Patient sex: M
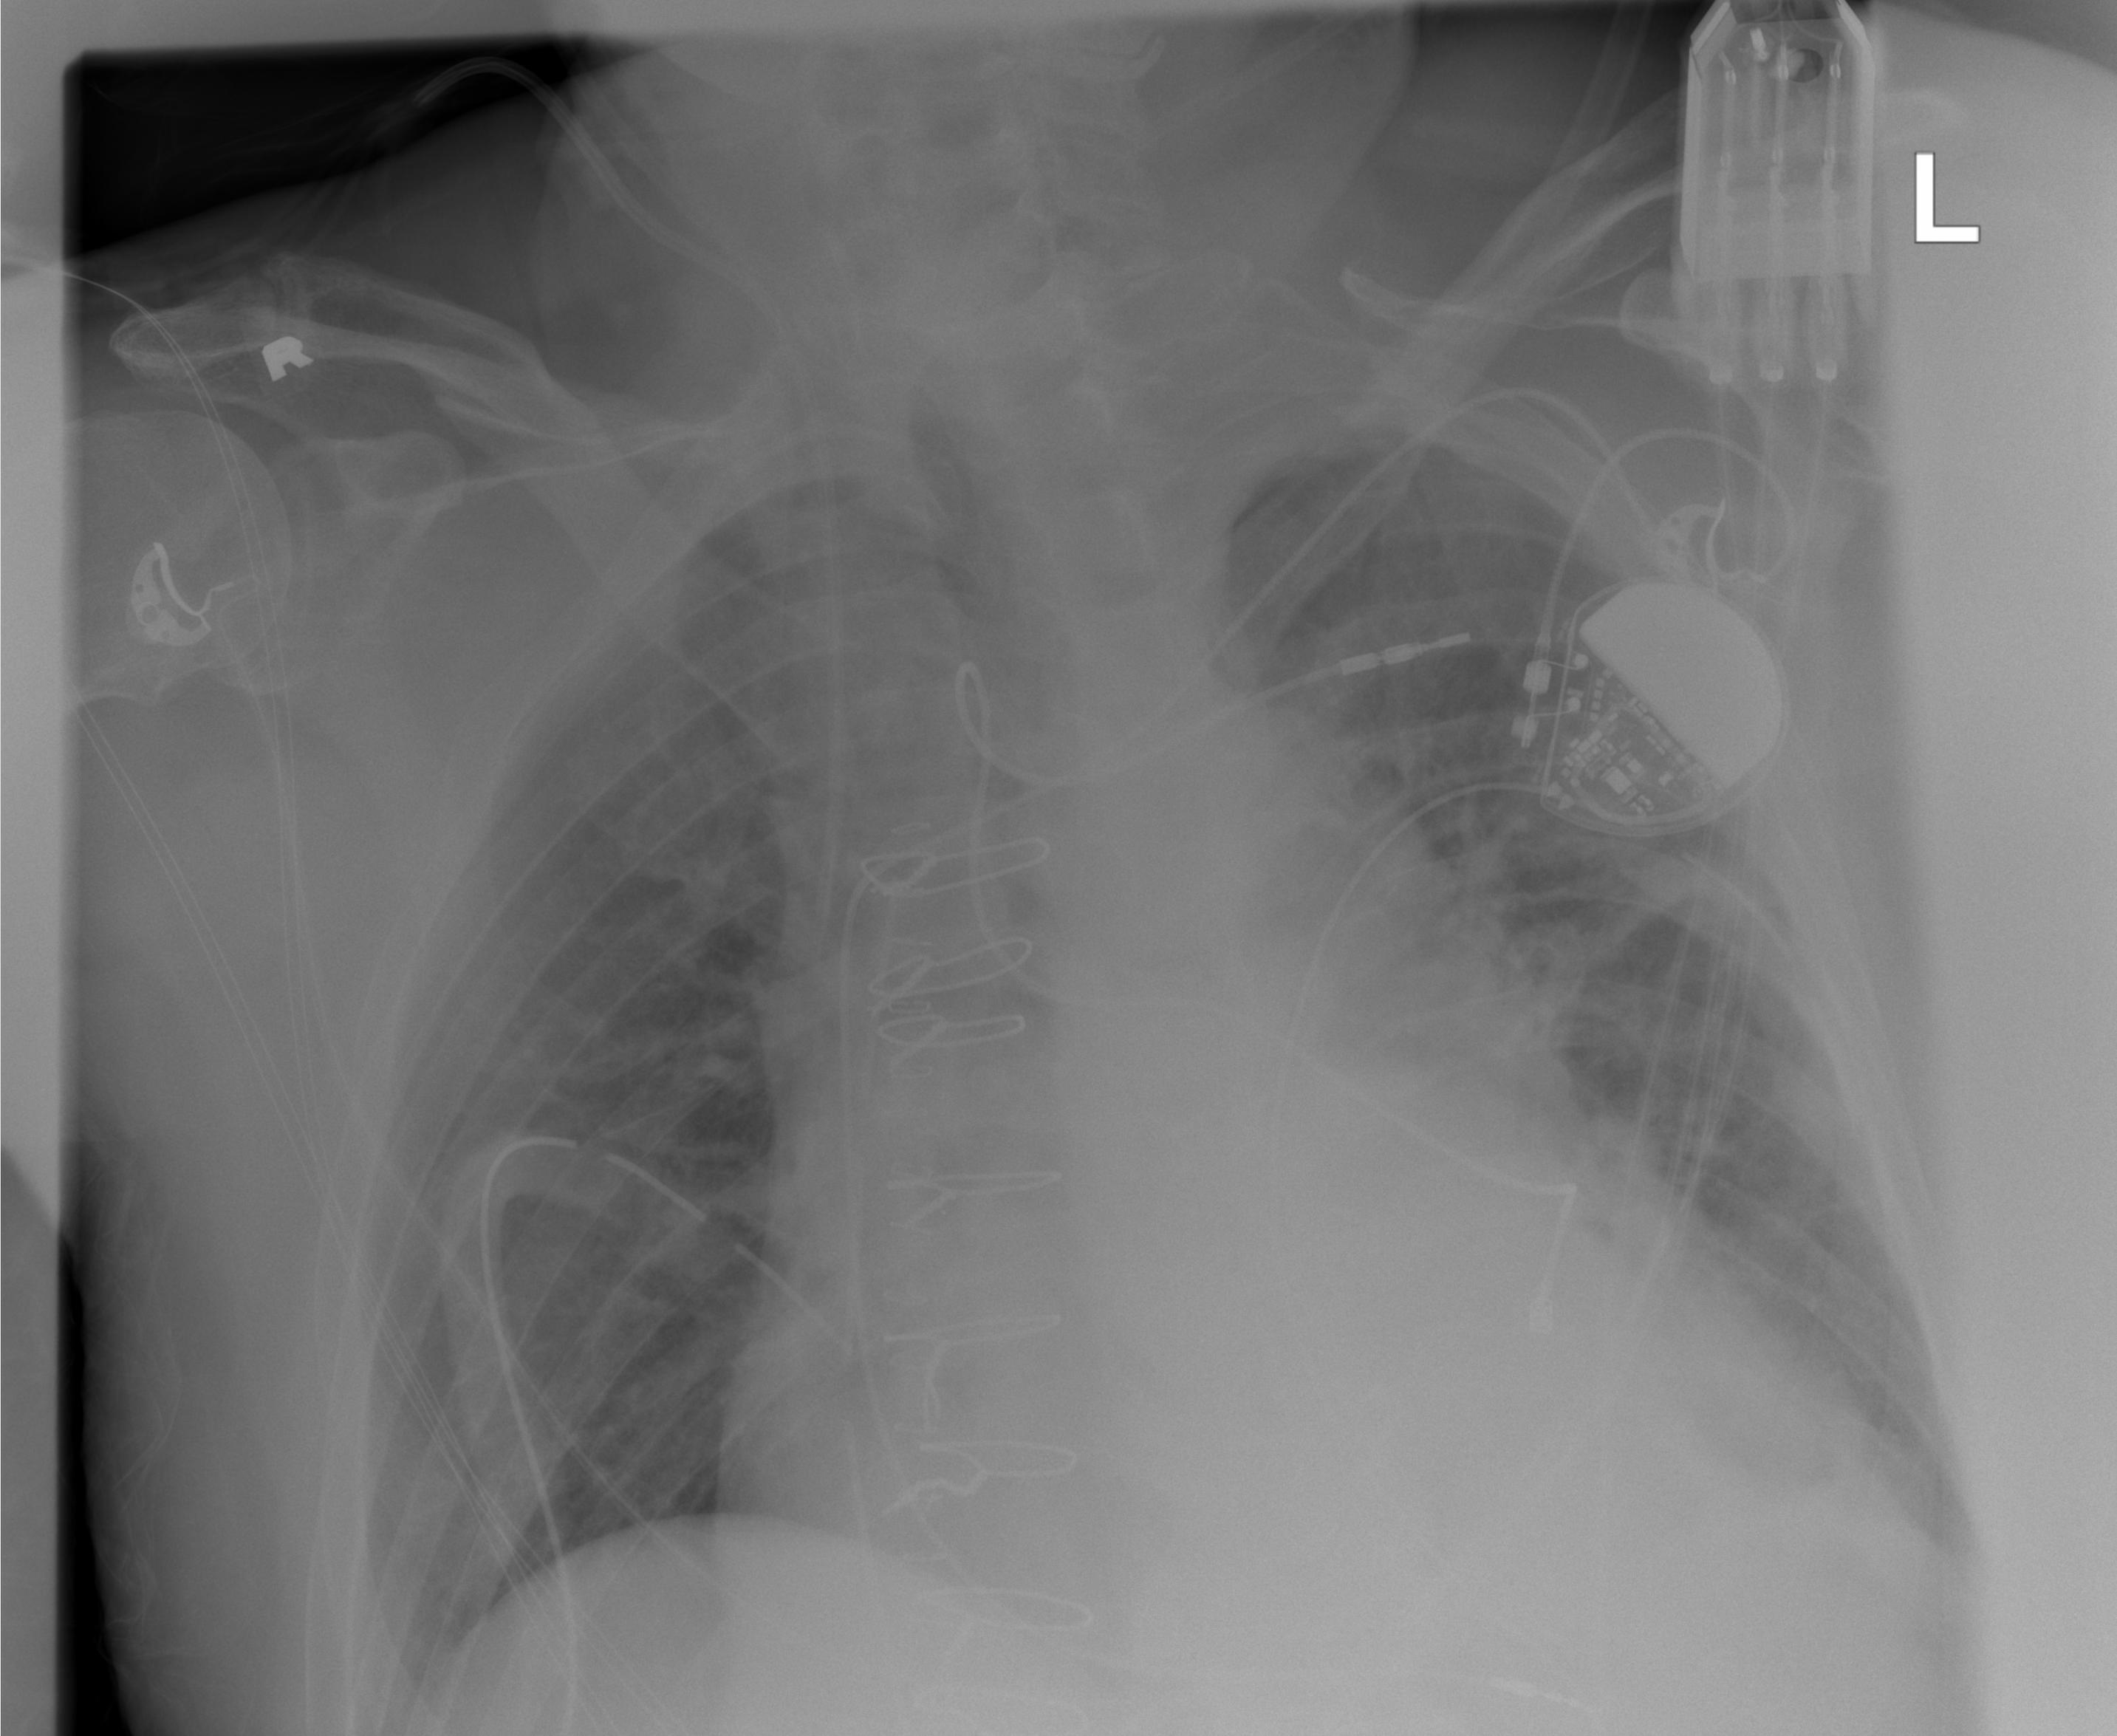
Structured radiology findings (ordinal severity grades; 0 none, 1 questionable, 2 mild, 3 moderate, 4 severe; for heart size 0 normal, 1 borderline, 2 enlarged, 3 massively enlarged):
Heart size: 3
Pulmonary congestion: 2
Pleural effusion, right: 0
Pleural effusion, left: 0
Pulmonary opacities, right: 0
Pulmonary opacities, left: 1
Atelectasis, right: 0
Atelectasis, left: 2